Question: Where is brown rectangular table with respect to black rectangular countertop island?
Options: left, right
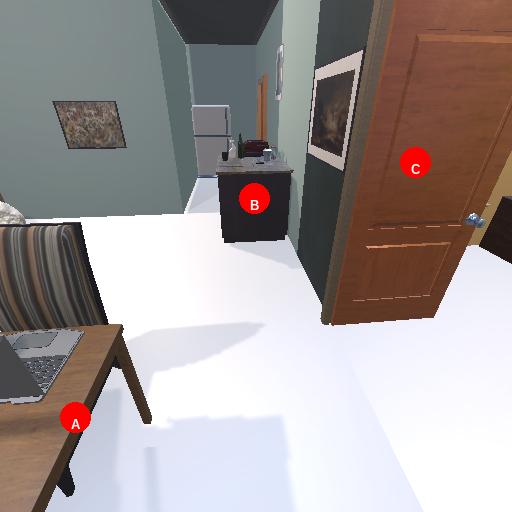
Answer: left